Question: As you can see from the screenshot, the View button text is aligned properly under Allowed Toolbar Items, but once I add it to the toolbar, it's aligned to the right. Why?

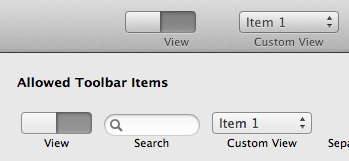
Answer: You have to set sane minimum and maximum sizes for the toolbar item. I think you also have to make sure the autoresize masks (or constraints if you're using automatic layout) are set properly in the toolbar item's (the NSSegmentedControl in this case). I don't have the "proper" settings handy but the min/max toolbar item size + correct autosizing behavior are the key here.